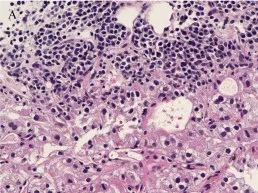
(A) hematoxylin and eosin (HE) staining showed coexistence of myeloma with clear cell renal cell carcinoma (CCRCC) in the lumbar spine.
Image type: pathology (h&e)